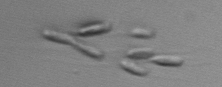
Label: Dinobryon